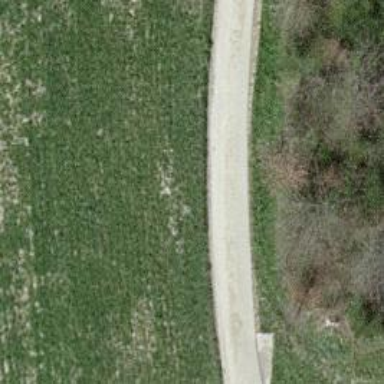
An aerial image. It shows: Concrete track with grade1 quality.